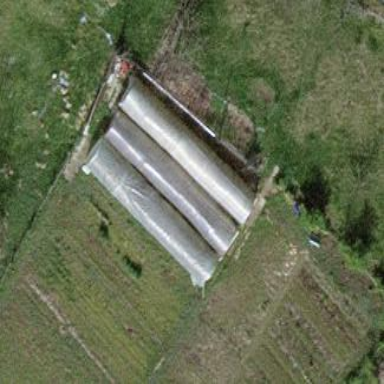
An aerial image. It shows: Area dedicated to greenhouse horticulture.